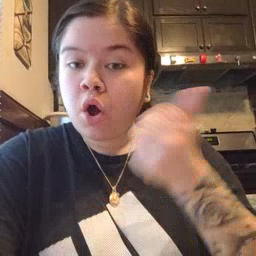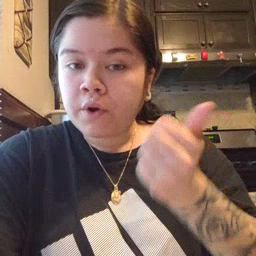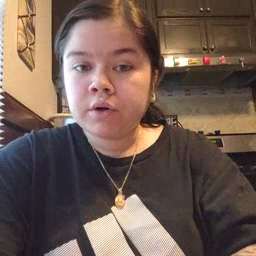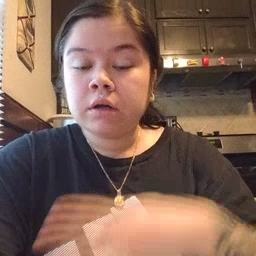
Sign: another